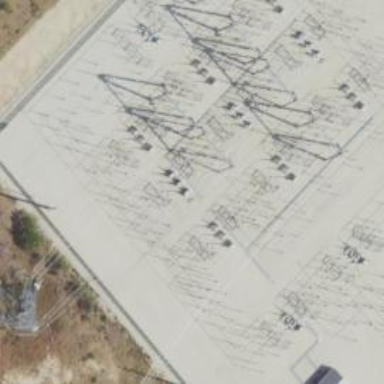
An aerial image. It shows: Switch used for power control.